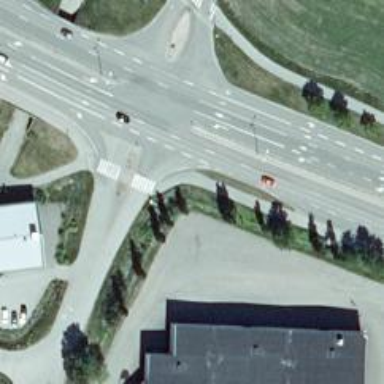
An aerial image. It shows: Asphalt cycleway.